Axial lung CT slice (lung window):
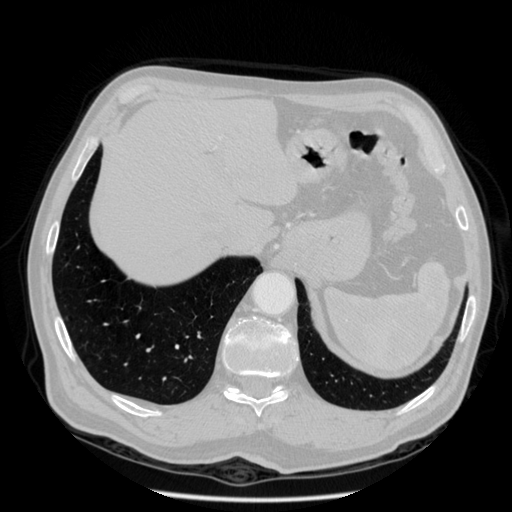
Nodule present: no